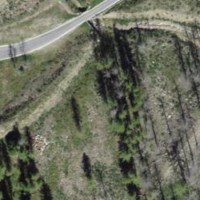
EUNIS habitat code: 23
Species observed at this site:
Cyaniris semiargus